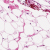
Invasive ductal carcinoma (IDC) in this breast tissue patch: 0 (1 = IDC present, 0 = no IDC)